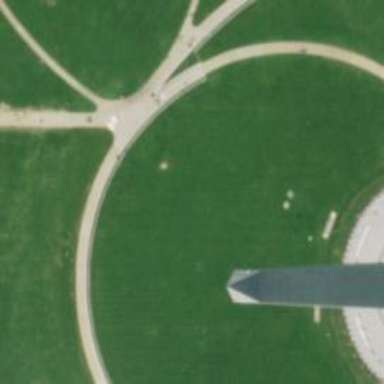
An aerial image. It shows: Historical memorial in the form of stele.